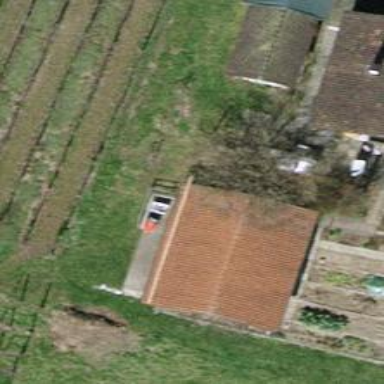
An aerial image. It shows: Shed building.